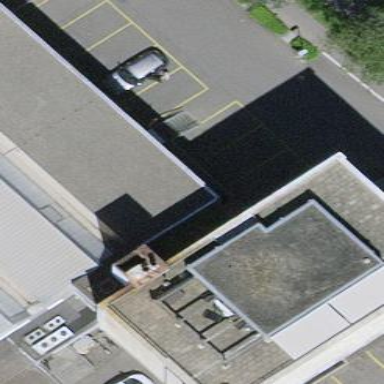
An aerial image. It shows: Office building.